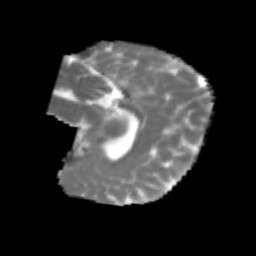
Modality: MD
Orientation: sagittal
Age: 7
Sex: female
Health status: healthy